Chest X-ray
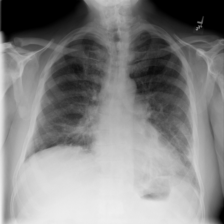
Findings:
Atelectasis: negative
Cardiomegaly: negative
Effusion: negative
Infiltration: positive
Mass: negative
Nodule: negative
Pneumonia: negative
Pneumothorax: negative
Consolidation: negative
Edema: negative
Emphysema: negative
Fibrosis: negative
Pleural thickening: negative
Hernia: negative